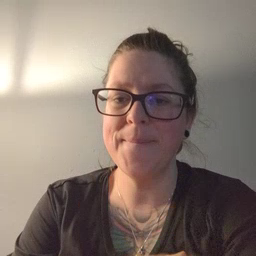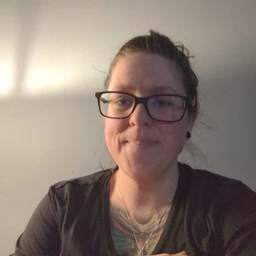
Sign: lamp